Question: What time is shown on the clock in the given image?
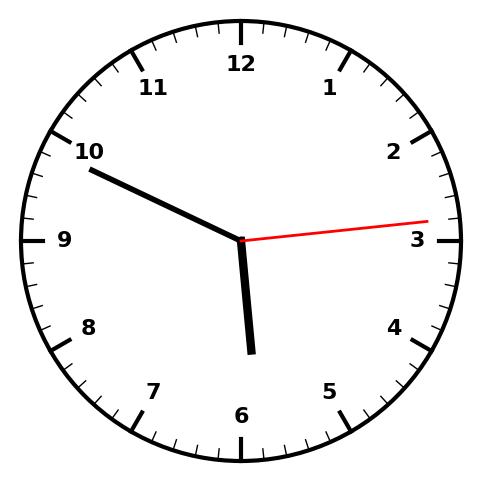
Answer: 05:49:14